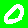
Digit: 0